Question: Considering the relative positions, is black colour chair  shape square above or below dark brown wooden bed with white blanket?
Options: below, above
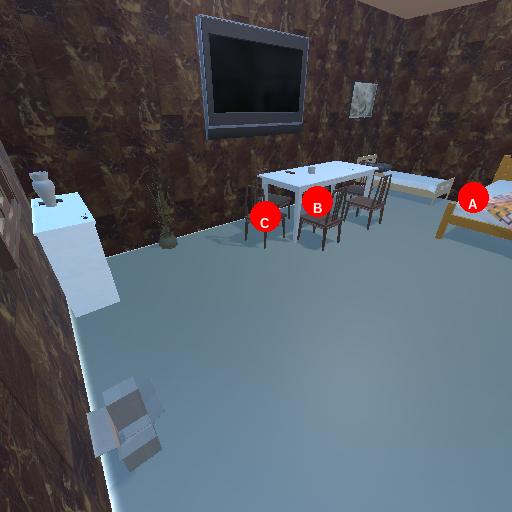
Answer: below